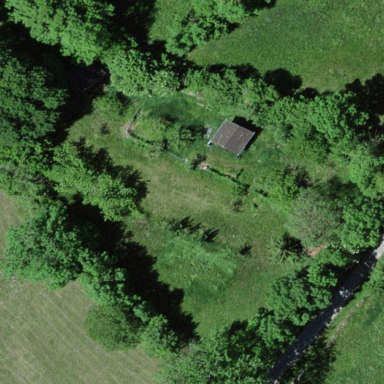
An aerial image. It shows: Garden that is leisure land.